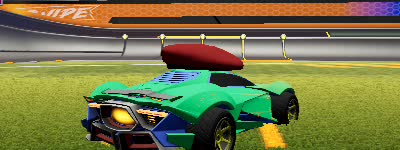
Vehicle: werewolf